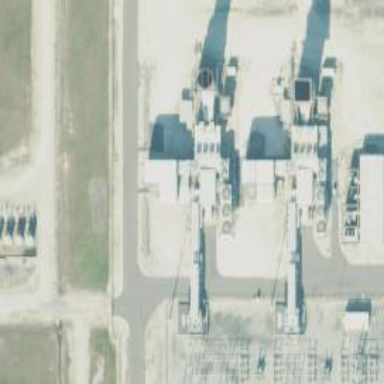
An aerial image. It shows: Gas-powered generator. It is gas turbine type generator.